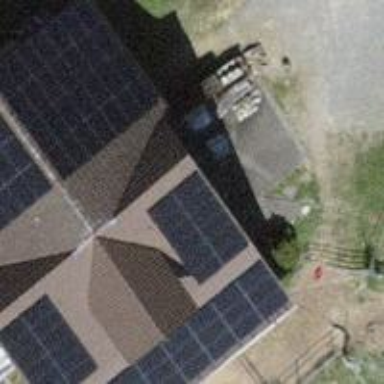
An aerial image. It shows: Solar power generator with photovoltaic panels.